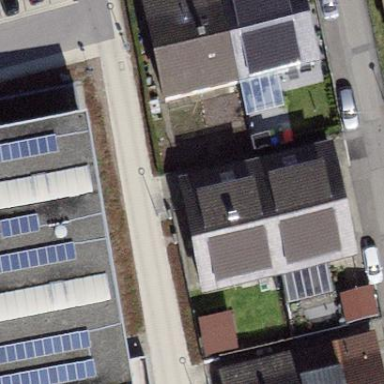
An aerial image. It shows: Semidetached house with gabled roof.